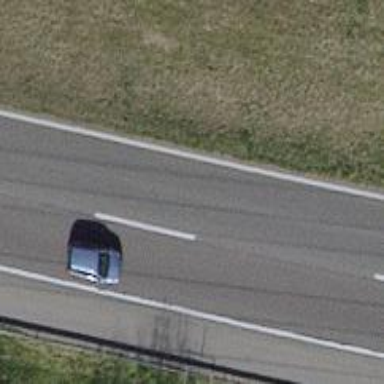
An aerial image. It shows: Asphalt motorway.